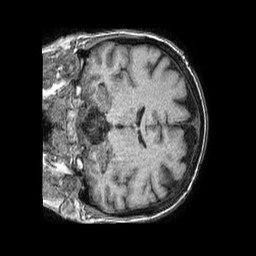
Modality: T1w
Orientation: coronal
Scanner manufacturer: philips
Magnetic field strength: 1.5 T
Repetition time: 0.007621 s
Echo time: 0.003495 s